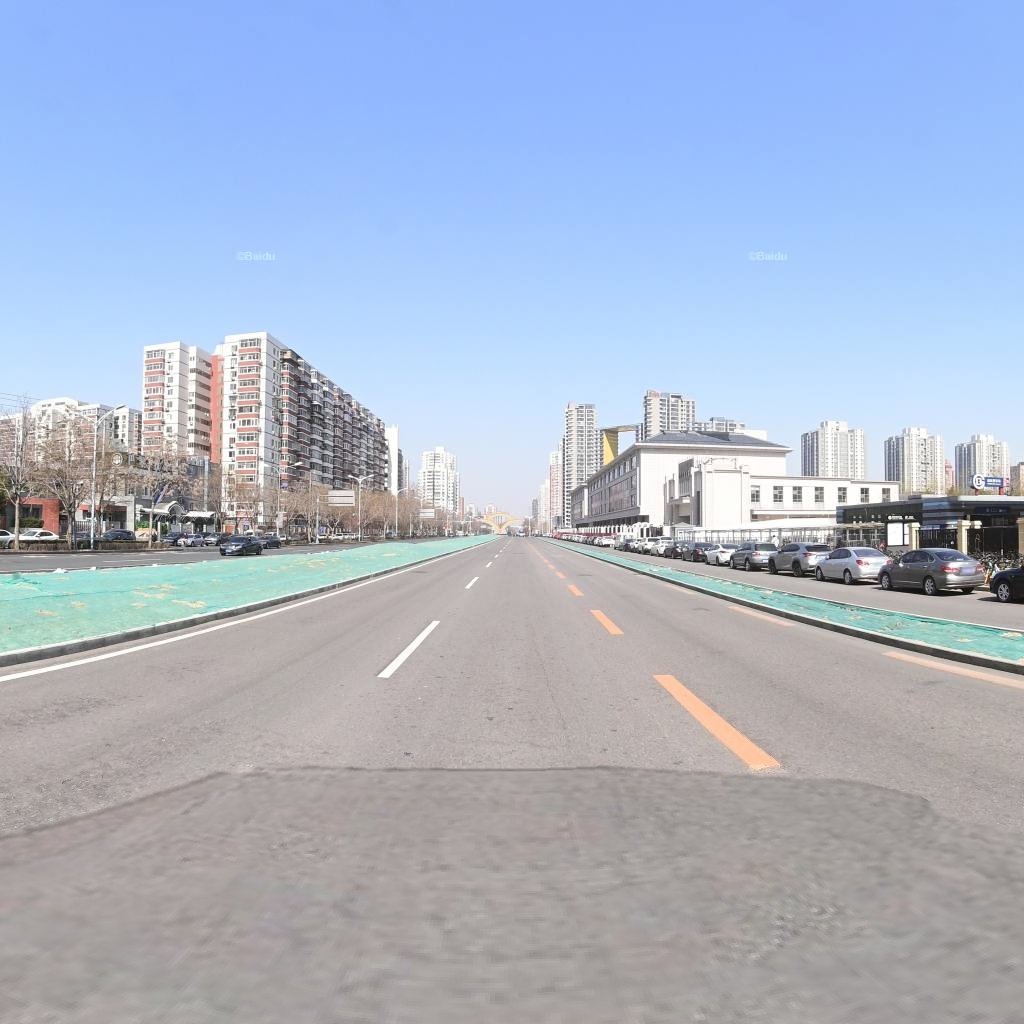
Region: Chaoyang
Road damage annotations: longitudinal crack